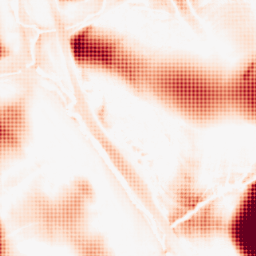
Category: morphological
Decomposition family: morphological
Decomposition parameters: operation: opening
size: 50
Upsampling method: sinc_hamming
Upsampling parameters: scale: 4
kernel_size: 4
Upsampling scale: 4